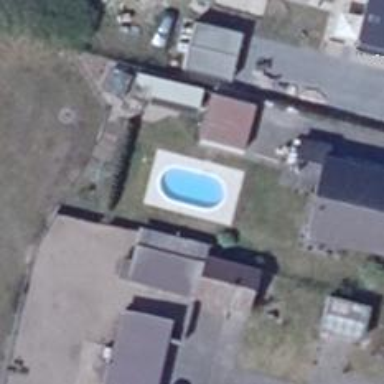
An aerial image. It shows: Swimming pool located in leisure land.